已知四棱锥$P-ABCD$,$PA\perp$平面$ABCD$,底面$ABCD$是矩形,$PA=1$,$AB=2$,$AD=5$,点$E,F$分别在$AB,BC$上，当空间四边形$PEFD$的周长最小时，则三棱锥$P-ADF$外接球的体积为\underline{\qquad\qquad}.
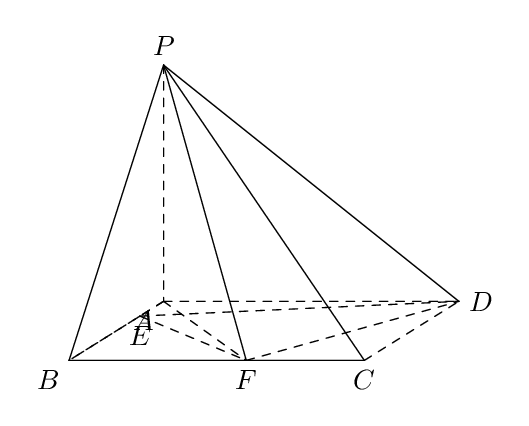
【解答】
\vspace{0.5cm}
\noindent\textbf{【答案】$\dfrac{27\sqrt{3}}{2}\pi$}

\vspace{0.5cm}
\noindent\textbf{【分析】把平面$PAB$展开到与底面$ABCD$共面的$P'AB$的位置，根据图形可知当$P',E,F,D'$四点共线时，空间四边形$PEFD$的周长最小，进而求得各边长，由正弦定理可求得$\triangle ADF$外接圆的半径$r$，在三棱锥$P-ADF$中确定球心位置根据勾定理即可求得外接球半径，可得其体积.}

\vspace{0.5cm}
\noindent\textbf{【详解】把平面$PAB$展开到与底面$ABCD$共面的$P'AB$的位置，延长$DC$到$D'$,使得$CD'=1$,则$DF=D'F$（如下图所示），}

\noindent\textbf{因为$PD$的长度为定值，故只需$PE+EF+FD=P'E+EF+FD'$最小，即$P',E,F,D'$四点共线，}
\noindent\textbf{易知$P'D=6$,$DD'=4$,$\dfrac{P'D}{CF}=\dfrac{DD'}{CD'}$, 可得$CF=3$，}
\noindent\textbf{所以$BF=2$,$AB=2\sqrt{2}$,$DF=\sqrt{13}$,$\angle DAF=45^\circ$，}
\noindent\textbf{由正弦定理可得$\triangle ADF$外接圆的半径$r=\dfrac{1}{2}\times\dfrac{\sqrt{13}}{\sin45^\circ}=\dfrac{\sqrt{26}}{2}$，}
\noindent\textbf{设$\triangle ADF$外接圆圆心为$O'$，则三棱锥$P-ADF$外接球的球心$O$一定在过$O'$且与平面$ADF$垂直的直线上，如下图所示：}

\noindent\textbf{因为$O$到点$P,A$的距离相等，所以$OA=\sqrt{r^2+\left(\dfrac{PA}{2}\right)^2}=\sqrt{\dfrac{27}{4}}=\dfrac{3\sqrt{3}}{2}$，}
\noindent\textbf{即三棱锥$P-ADF$外接球的半径为$R=\dfrac{3\sqrt{3}}{2}$，}
\noindent\textbf{所以外接球的体积为$V=\dfrac{4}{3}\pi R^3=\dfrac{27\sqrt{3}}{2}\pi$.}
\noindent\textbf{故答案为：$\dfrac{27\sqrt{3}}{2}\pi$}

\vspace{0.5cm}
\noindent\textbf{【点睛】关键点点睛：本题关键在于将$PAB$展开到与底面$ABCD$共面的$P'AB$的位置，确定出空间四边形$PEFD$的周长最小时$F$点的具体位置，求得三棱锥$P-ADF$的各边长进而求出外接球半径即可求出体积.}
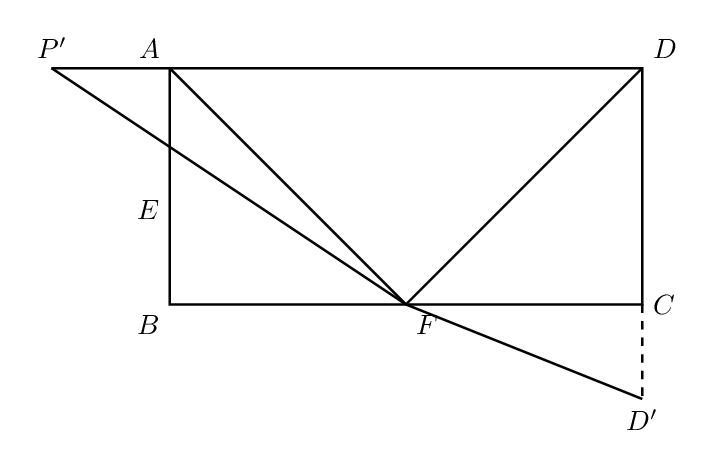
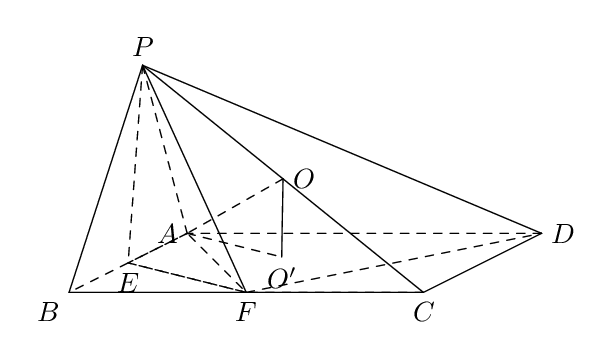